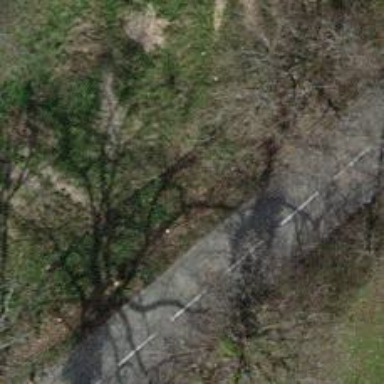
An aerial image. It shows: Avenue of deciduous broadleaved trees.